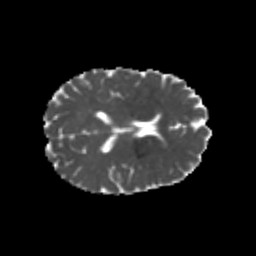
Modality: MD
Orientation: axial
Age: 20
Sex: female
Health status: healthy
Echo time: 0.074 s